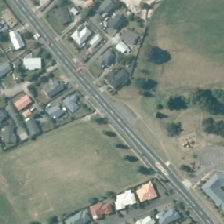
Land cover: urban_parkland